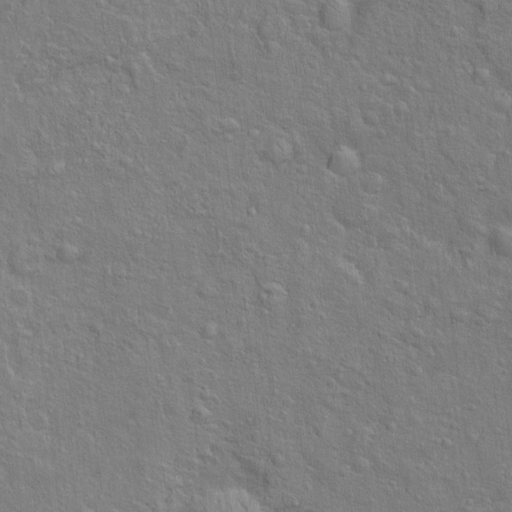
Classes present: Background